Interaction volume radius: 10 \u00c5
Interaction volume height: 15 \u00c5
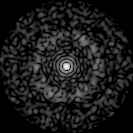
Disorder parameter: 0.8185